Question: What is the value of this measurement?
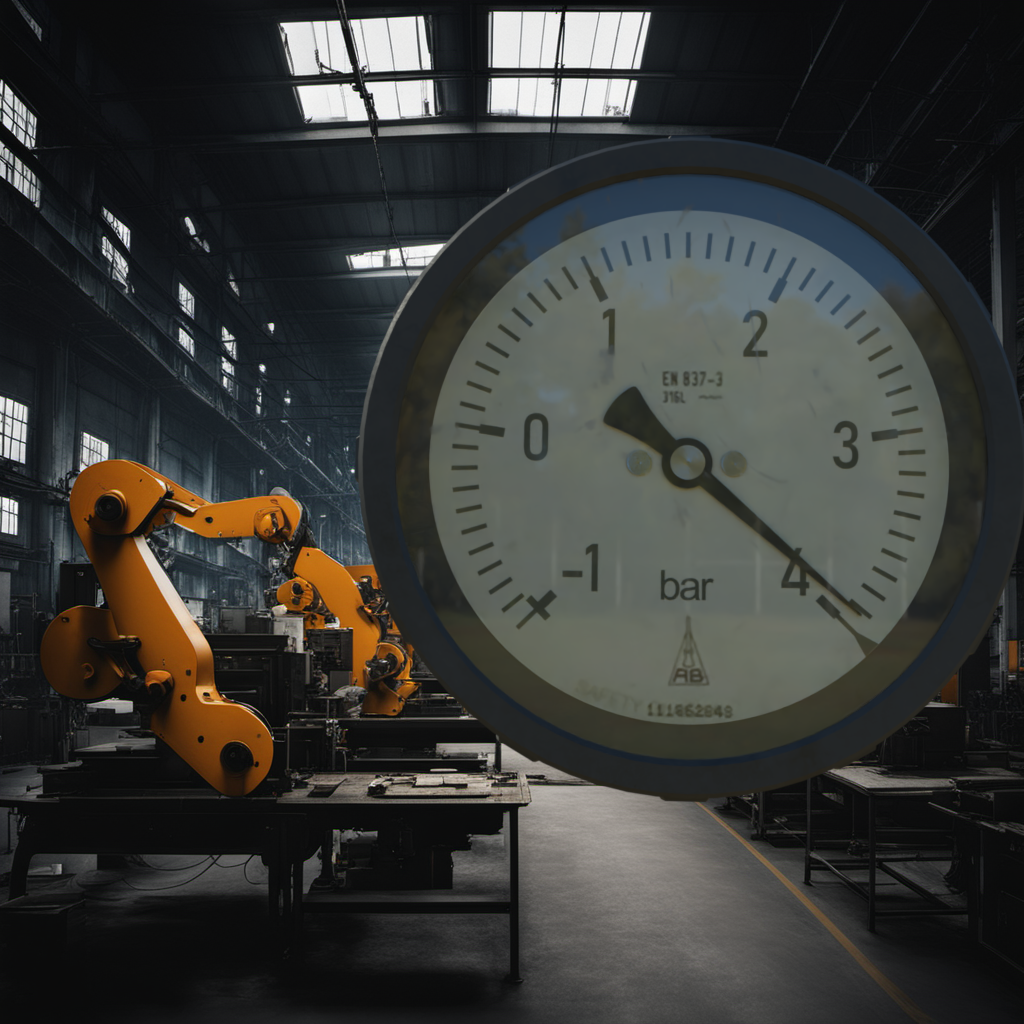
Answer: The result is 3.98
Question: What is the reading range of this measurement?
Answer: The range is from -1 to 4
Question: What is the minimum and maximum value of the measurement shown in the image?
Answer: The minimum value is -1 and the maximum value is 4